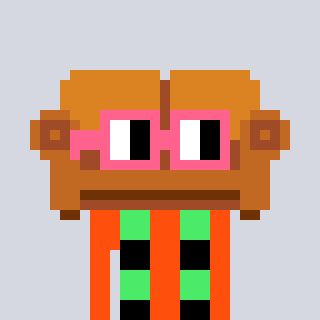
a pixel art character with square pink glasses, a couch-shaped head and a orange-colored body on a cool background